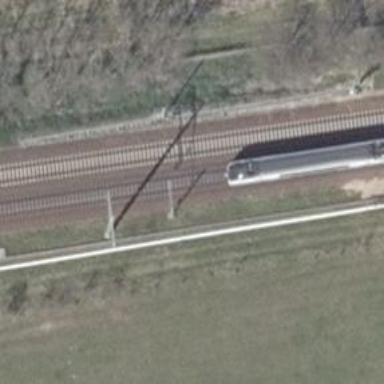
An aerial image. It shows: Milestone along the railway with catenary mast.